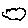
Label: cloud